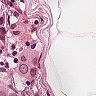
Metastatic tissue present: yes